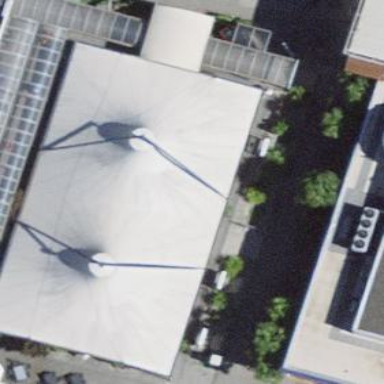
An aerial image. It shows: View of roof of building.